Field crop: maize
Growth stage: 2
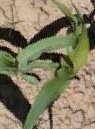
Species: maize